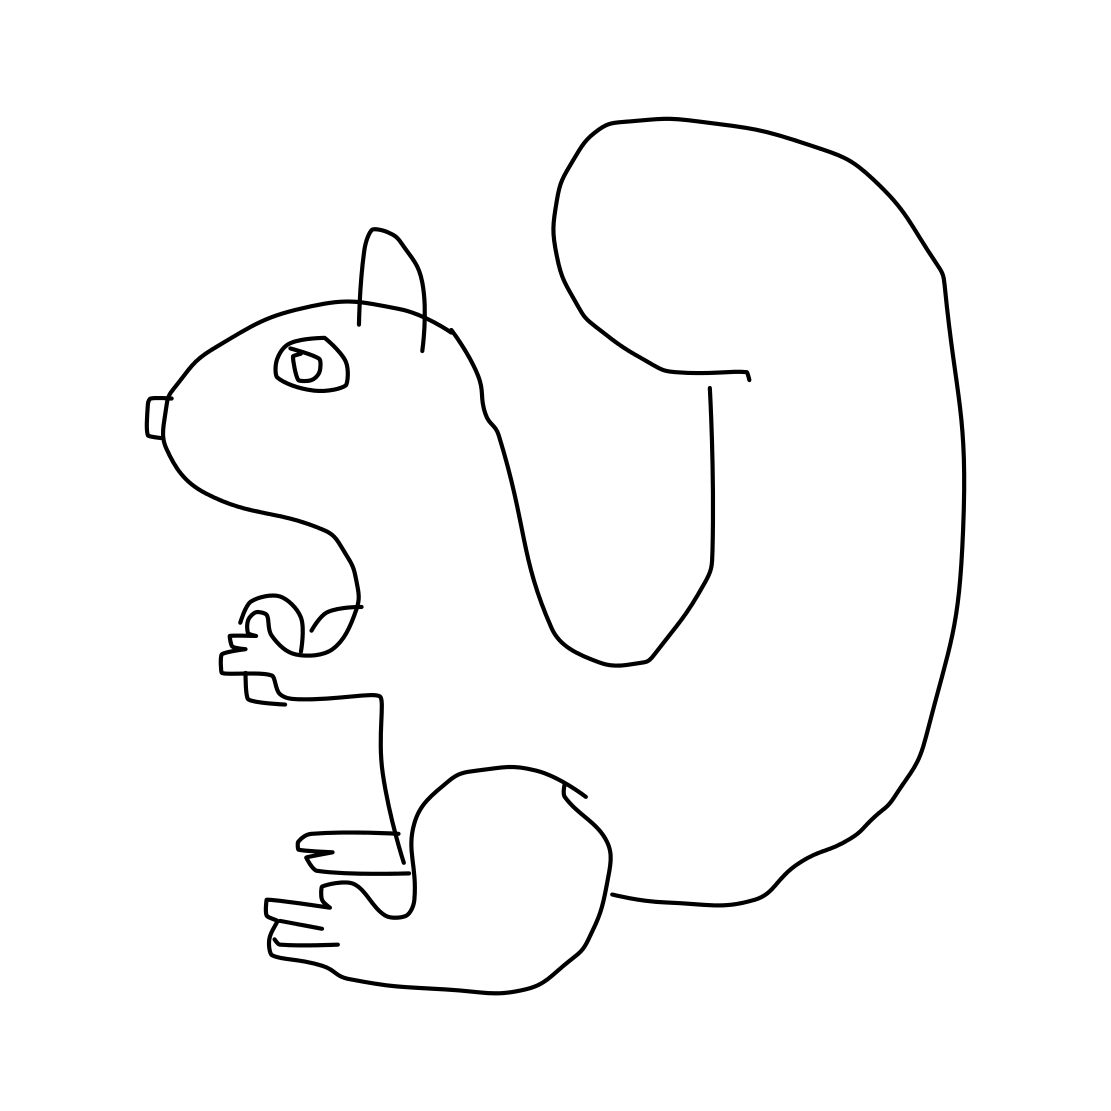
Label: squirrel